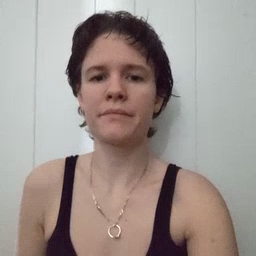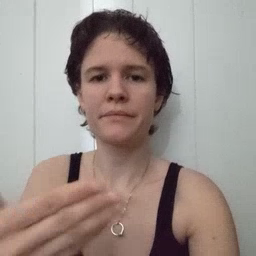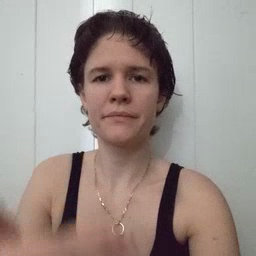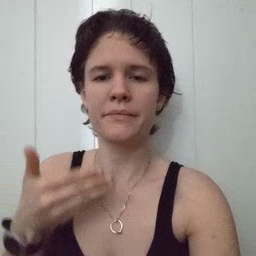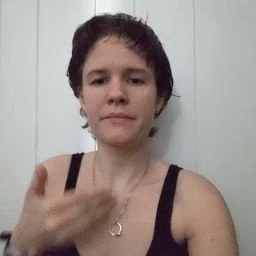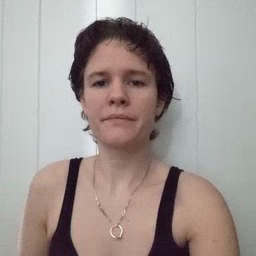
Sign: before